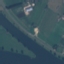
Label: River